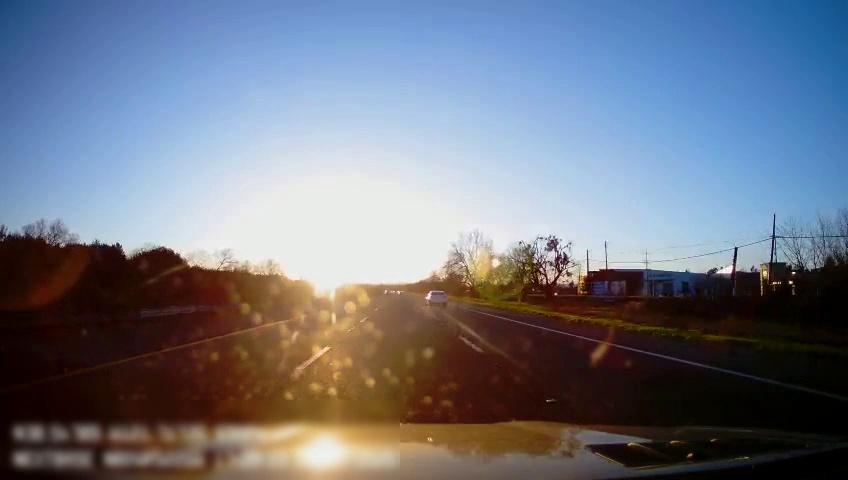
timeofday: Day
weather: Sunny
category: Drivable Space
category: Vehicles | Car
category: Lanes | Alternate Lane
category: Lanes | Current Lane
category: Lanes | Current Lane
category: Lanes | Alternate Lane